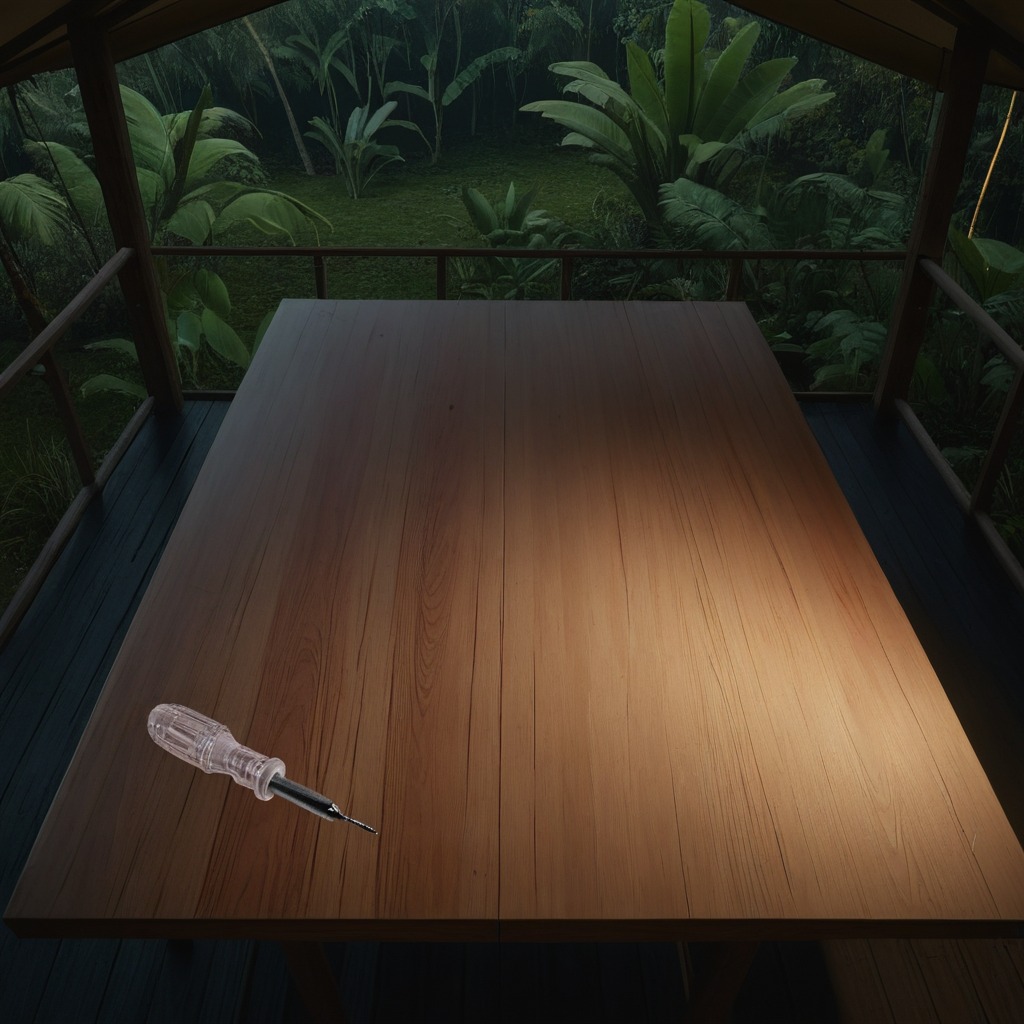
A screwdriver lying on a wooden table inside a jungle field workshop tent at night dim ambient light soft shadows worn but